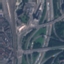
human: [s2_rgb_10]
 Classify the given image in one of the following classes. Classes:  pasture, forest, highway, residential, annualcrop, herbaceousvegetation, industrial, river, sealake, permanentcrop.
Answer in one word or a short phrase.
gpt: Highway